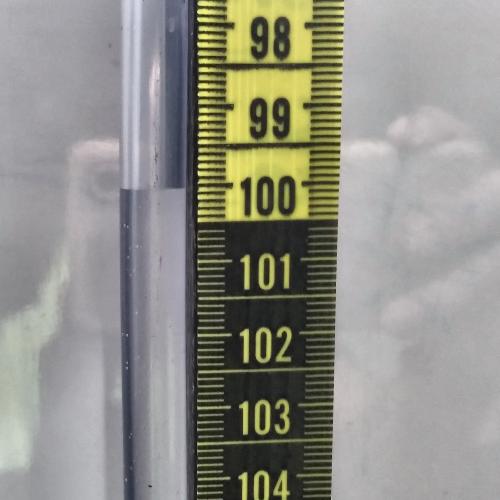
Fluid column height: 100.0 cm